【题型】填空题　【知识点】立体几何　【难度】medium
已知正三棱柱的所有顶点都在同一个半径为$2\sqrt{5}$的球面上，则该三棱柱侧面积的最大值为\underline{\qquad\qquad}.
【解答】
\vspace{0.5cm}
\noindent\textbf{【答案】$60\sqrt{3}$}

\vspace{0.5cm}
\noindent\textbf{【分析】设正三棱柱$ABC-A_1B_1C_1$的底面边长为$a$，高为$h$，计算出$\triangle ABC$的外接圆直径，根据$(2r)^2+h^2=(4\sqrt{5})^2$，并结合基本不等式可求得$ah$的最大值，由此可得出该正三棱柱侧面积的最大值.}

\vspace{0.5cm}
\noindent\textbf{【详解】如下图所示：}

\noindent\textbf{圆柱$O_1O_2$的底面圆直径为$2r$，母线长为$h$，}
\noindent\textbf{则$O_1O_2$的中点$O$到圆柱底面圆上每点的距离都相等，则$O$为圆柱$O_1O_2$的外接球球心.}
\noindent\textbf{设球$O$的半径为$R$，由勾股定理可得$(2r)^2+h^2=(2R)^2$，}
\noindent\textbf{设正三棱柱$ABC-A_1B_1C_1$的底面边长为$a$，高为$h$，}
\noindent\textbf{将正三棱柱$ABC-A_1B_1C_1$置于圆柱$O_1O_2$内，使得$\triangle ABC$、$\triangle A_1B_1C_1$的外接圆分别为圆$O_2$、圆$O_1$，}

\noindent\textbf{则圆柱$O_1O_2$的底面圆的直径为$2r=\dfrac{a}{\sin60^\circ}=\dfrac{2\sqrt{3}}{3}a$，}
\noindent\textbf{所以，$(2r)^2+h^2=\dfrac{4}{3}a^2+h^2=(4\sqrt{5})^2=80$，}
\noindent\textbf{由基本不等式可得$80=\dfrac{4}{3}a^2+h^2\geq2\sqrt{\dfrac{4}{3}a^2h^2}=\dfrac{4\sqrt{3}}{3}ah$，可得$ah\leq20\sqrt{3}$，}
\noindent\textbf{当且仅当$\begin{cases}h=\dfrac{2\sqrt{3}}{3}a \\ \dfrac{4a^2}{3}+h^2=80\end{cases}$时，即当$\begin{cases}a=\sqrt{30} \\ h=2\sqrt{10}\end{cases}$时，等号成立，}
\noindent\textbf{因此，该三棱柱侧面积为$S=3ah\leq60\sqrt{3}$.}
\noindent\textbf{故答案为：$60\sqrt{3}$.}
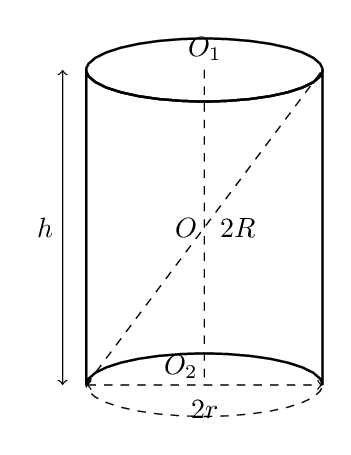
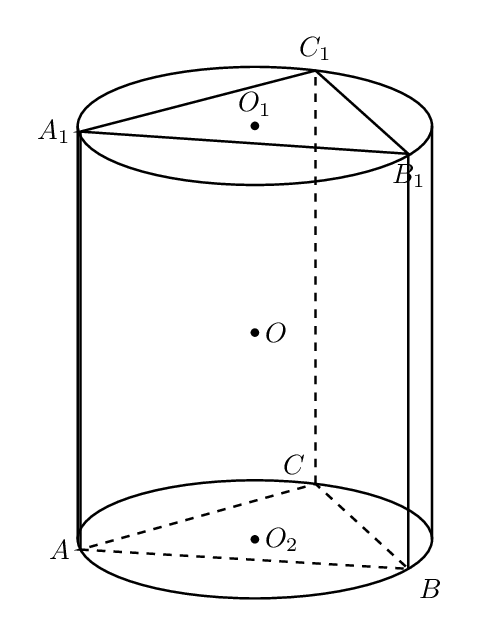